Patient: sex F, age 63
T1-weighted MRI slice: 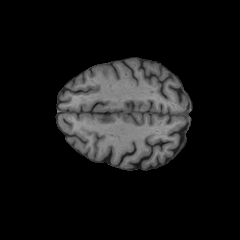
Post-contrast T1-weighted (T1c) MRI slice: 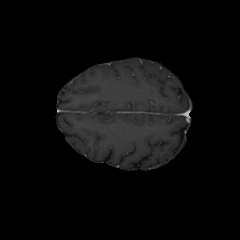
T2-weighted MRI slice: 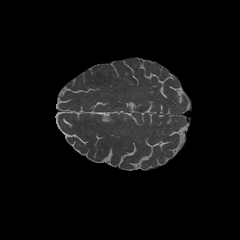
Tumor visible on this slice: no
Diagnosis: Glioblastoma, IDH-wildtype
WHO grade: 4